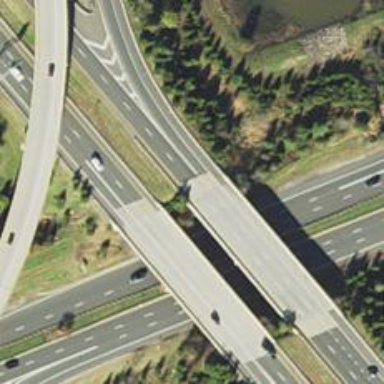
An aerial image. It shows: Bridge crossing over highway trunk expressway.